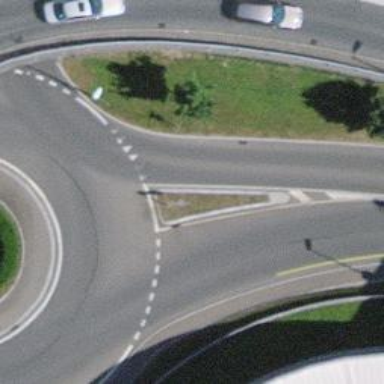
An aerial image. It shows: Road with "give way" sign.